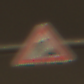
Verkehrszeichen: Arbeitsstelle
Umgebung: Outdoor, Urban
Tageszeit: Night
Wetter: Overcast
Licht: Artificial
Jahreszeit: NotSpecified
Kontrast: MediumContrast